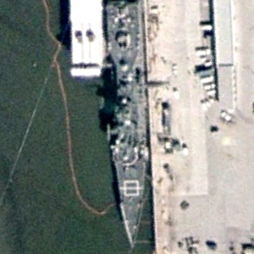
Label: cruiser